Aerial crown-view tile of a tropical tree (Barro Colorado Island, Panama), acquired 20250715:
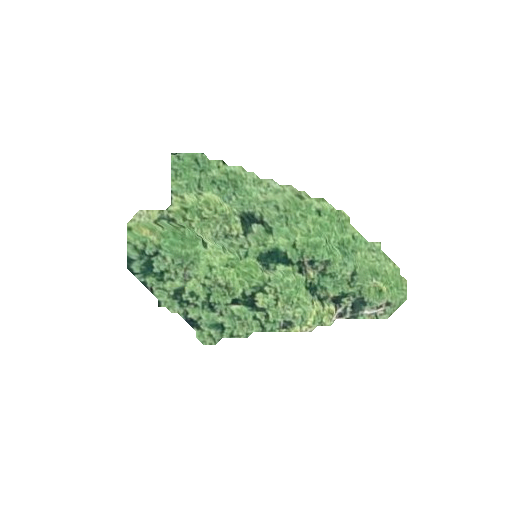
Species: Terminalia oblonga
GBIF accepted scientific name: Terminalia oblonga
Crown area: 50.495 m²